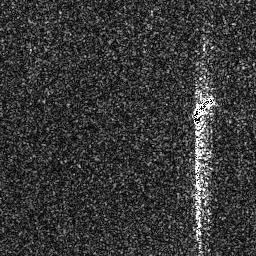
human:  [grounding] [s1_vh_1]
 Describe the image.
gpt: In the satellite image, there is  <ref>1 medium ship </ref> <box>[[74, 35, 83, 48, 0]]</box> located at right.